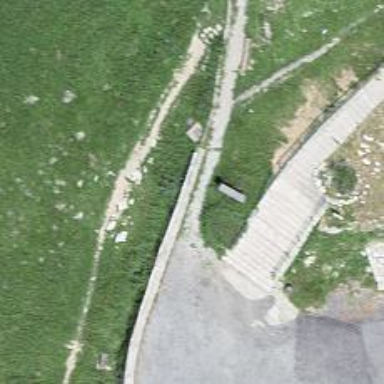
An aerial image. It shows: Guidepost supported by fence.